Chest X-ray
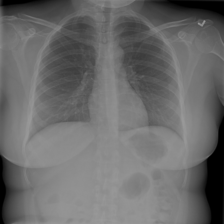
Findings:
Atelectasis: negative
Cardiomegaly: negative
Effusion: negative
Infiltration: positive
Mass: negative
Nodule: negative
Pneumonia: negative
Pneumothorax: negative
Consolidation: negative
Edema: negative
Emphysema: negative
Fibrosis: negative
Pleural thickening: negative
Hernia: negative